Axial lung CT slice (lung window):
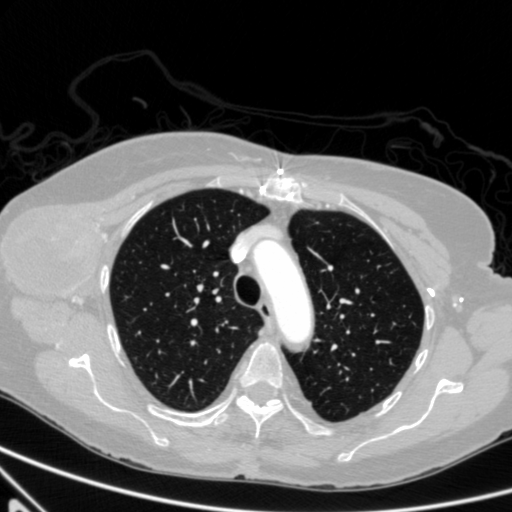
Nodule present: no